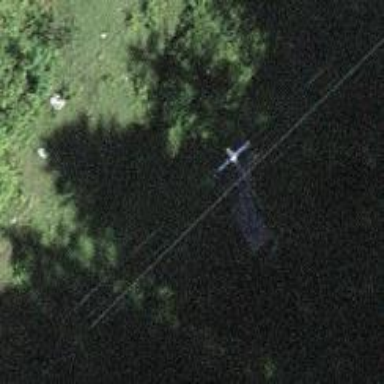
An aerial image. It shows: Pylon for aerialway.